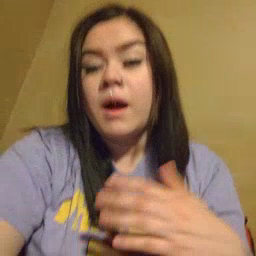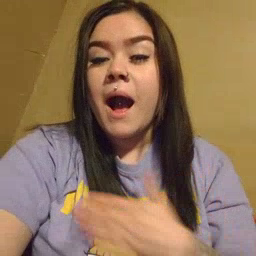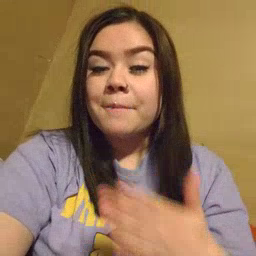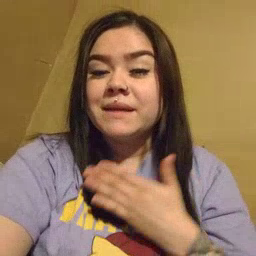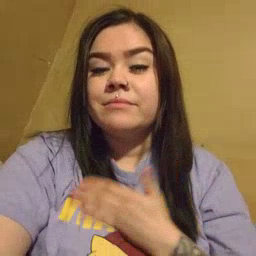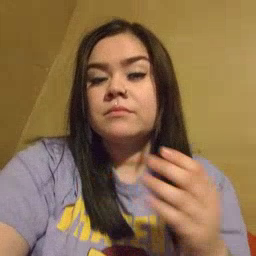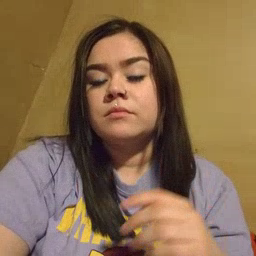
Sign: happy